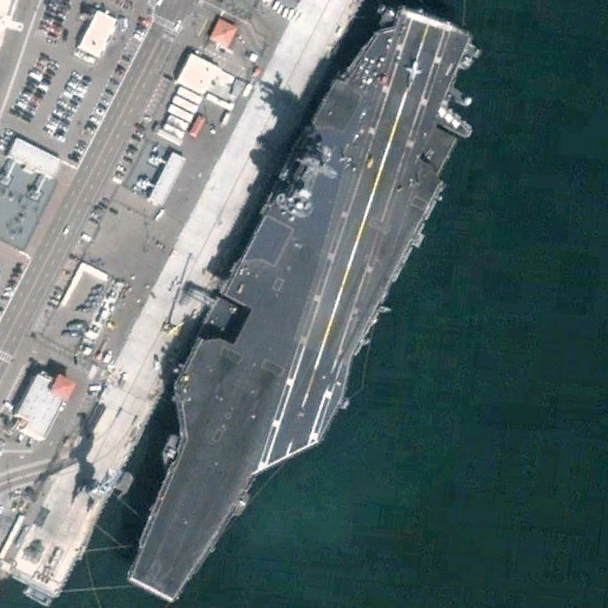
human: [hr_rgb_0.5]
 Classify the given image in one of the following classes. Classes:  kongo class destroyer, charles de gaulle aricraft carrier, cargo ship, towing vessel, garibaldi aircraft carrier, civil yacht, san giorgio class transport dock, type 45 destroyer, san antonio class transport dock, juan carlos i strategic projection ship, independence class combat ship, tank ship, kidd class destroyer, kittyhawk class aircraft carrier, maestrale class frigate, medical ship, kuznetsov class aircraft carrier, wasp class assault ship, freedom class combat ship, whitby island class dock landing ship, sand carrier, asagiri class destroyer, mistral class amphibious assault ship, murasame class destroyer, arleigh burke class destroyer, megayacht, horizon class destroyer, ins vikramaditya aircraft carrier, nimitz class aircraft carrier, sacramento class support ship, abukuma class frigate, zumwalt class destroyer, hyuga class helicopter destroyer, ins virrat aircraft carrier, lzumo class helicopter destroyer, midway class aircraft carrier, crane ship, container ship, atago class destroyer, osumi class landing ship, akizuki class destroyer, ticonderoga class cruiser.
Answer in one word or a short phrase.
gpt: Nimitz class aircraft carrier